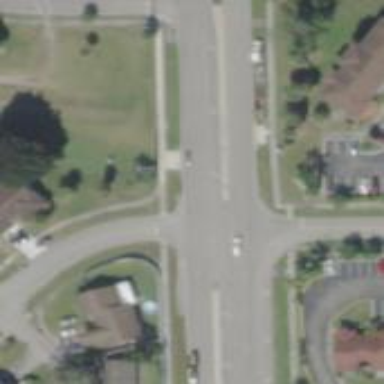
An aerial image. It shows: Secondary road.